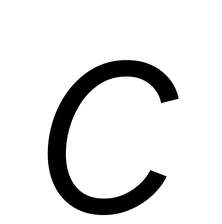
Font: Inter-Italic_Light_Italic